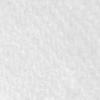
Label: no_change